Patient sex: M
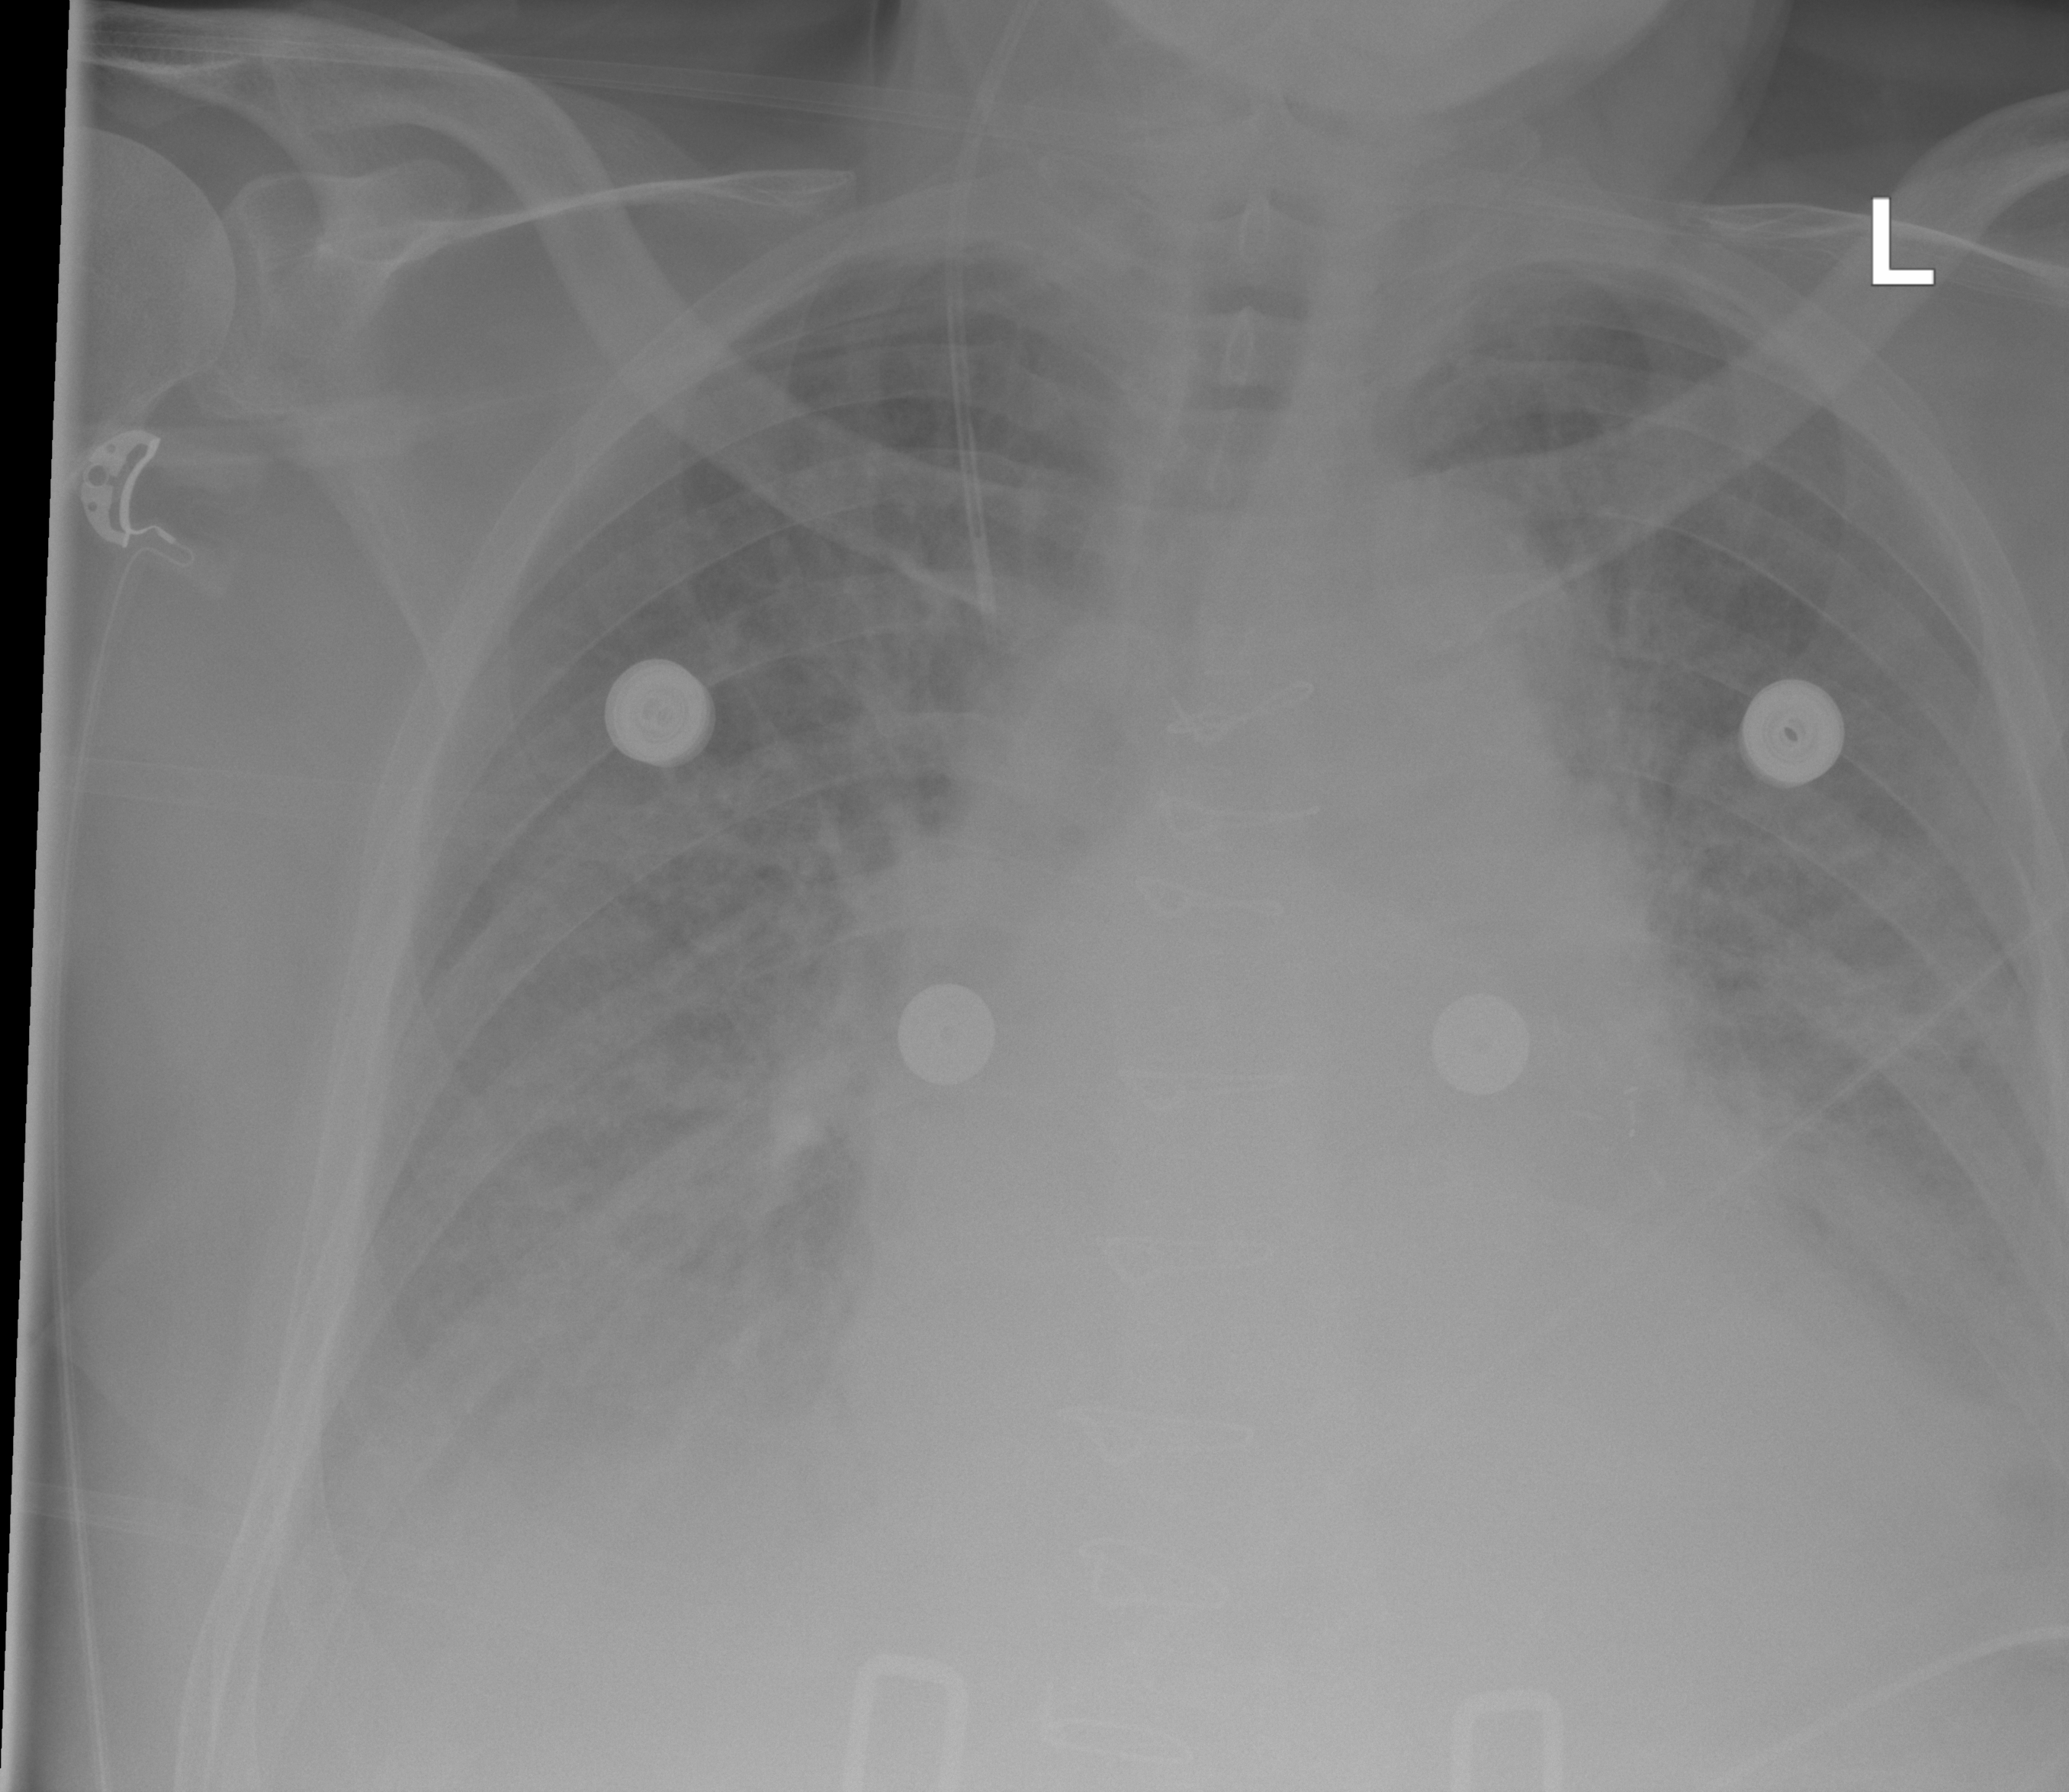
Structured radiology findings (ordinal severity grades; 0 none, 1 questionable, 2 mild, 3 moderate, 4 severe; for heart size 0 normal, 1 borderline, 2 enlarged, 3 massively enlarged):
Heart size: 2
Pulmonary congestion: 3
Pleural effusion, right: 2
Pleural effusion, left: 2
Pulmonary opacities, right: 2
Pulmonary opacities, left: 2
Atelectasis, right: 2
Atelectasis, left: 2